Current action and preconditions to check: trajectory_clear

Your task: For each precondition in the list above, predict whether it will hold at this action.

Consider the current scene as observed from the mobile robot's camera, and analyze the predicted future states of all dynamic agents (e.g., people, animals, vehicles, or any moving entities) within the NEXT SECOND.

IMPORTANT: Only answer "very likely" if you are absolutely certain—based on strong, clear evidence—that a dynamic agent will violate the precondition in the predicted future state. Do NOT answer "very likely" for unlikely, ambiguous, or low-probability risks.

Ask yourself for each precondition: Is there a high probability, with clear and convincing evidence, that the predicted future states of any dynamic agent will interfere with the predicted future state of the currently executing action within the NEXT SECOND, causing that precondition to fail?

Assess the risk level based on these predictions. Use "likely" or "very likely" if motions create a clear risk of interference.

Use "neutral" or "improbable" if agents are nearby but their predicted paths are clearly diverging or non-conflicting.

Failure Risk Categories: "very improbable", "improbable", "neutral", "likely", "very likely"

Answer Format: Output ONLY the probability_of_failure value from these categories: "very improbable", "improbable", "neutral", "likely", "very likely"

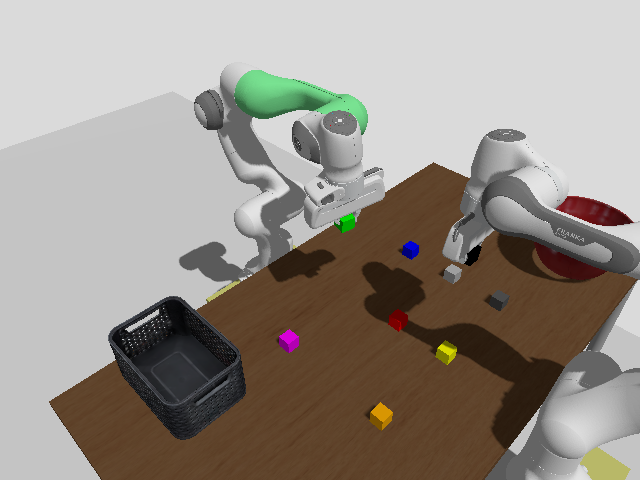

Answer: very improbable